Aerial crown-view tile of a tropical tree (Barro Colorado Island, Panama), acquired 20250317:
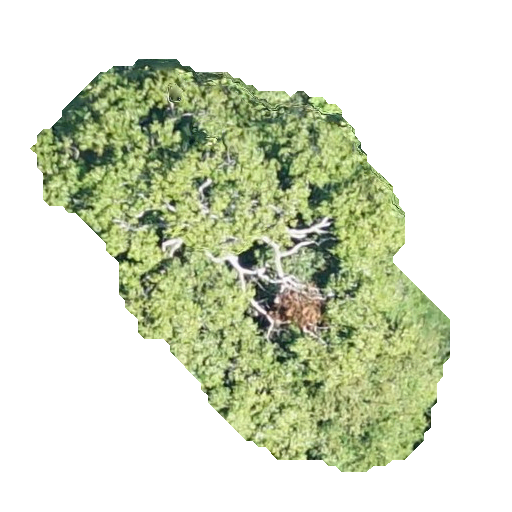
Species: Aiouea montana
GBIF accepted scientific name: Aiouea montana
Crown area: 157.152 m²